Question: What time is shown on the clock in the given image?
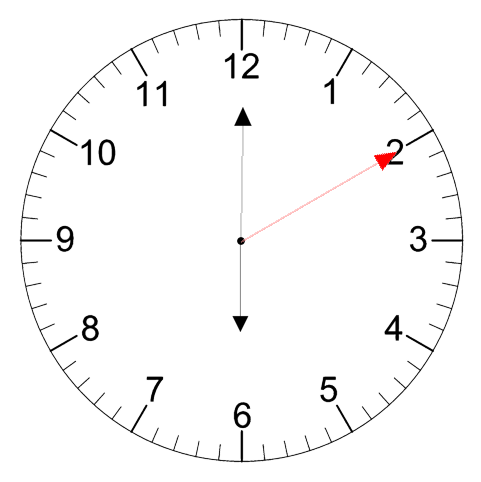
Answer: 06:00:10